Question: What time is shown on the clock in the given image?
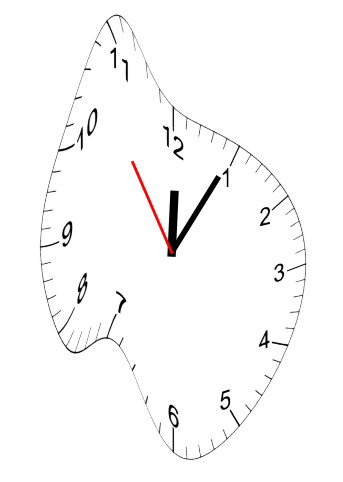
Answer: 12:04:54